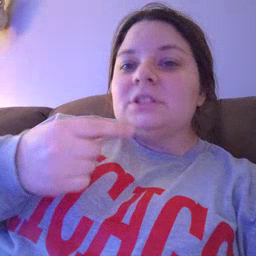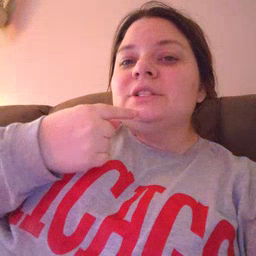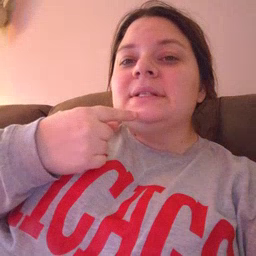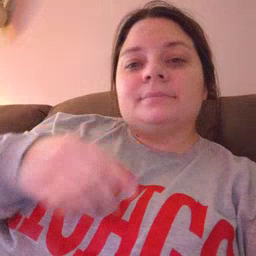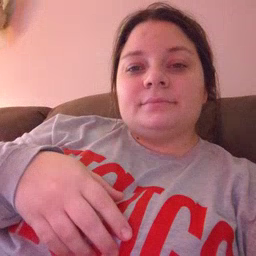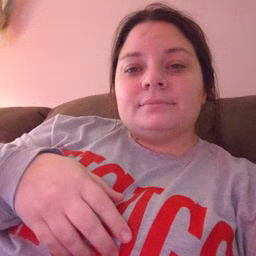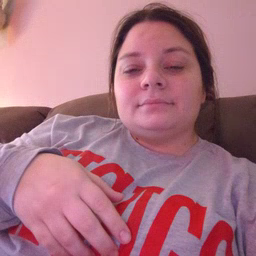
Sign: chin